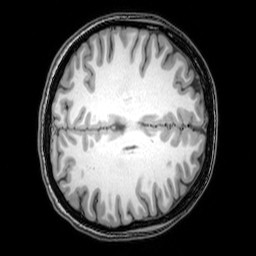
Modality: T1w
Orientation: axial
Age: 23
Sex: female
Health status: healthy
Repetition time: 0.081 s
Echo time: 0.037 s